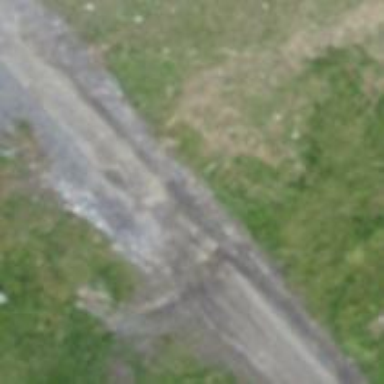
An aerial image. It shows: Gravel track with grade 2 tracktype. The trail visibility is excellent.